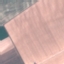
Land use / land cover class: AnnualCrop